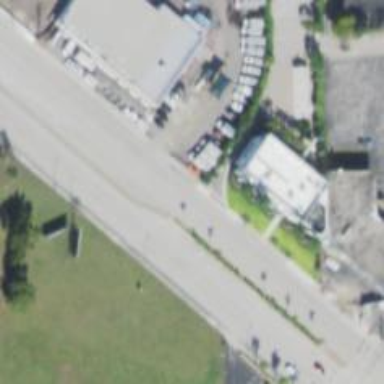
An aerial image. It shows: Primary link road with asphalt surface.